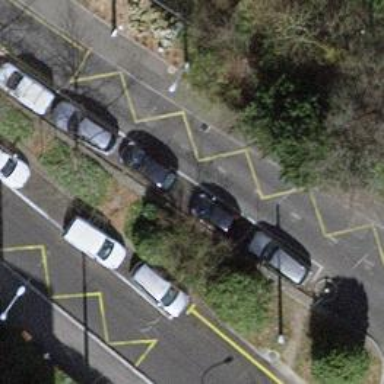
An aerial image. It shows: Bus stop for trolleybuses with designated stop position.